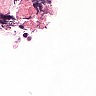
Metastatic tissue present: no